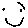
Label: smiley face